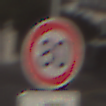
Verkehrszeichen: Geschwindigkeit80
Zusatzzeichen unten: HinweisDurchSinnbild14
Umgebung: Outdoor, Urban
Tageszeit: MorningAfternoon
Wetter: PartlyCloudy
Licht: Natural
Jahreszeit: NotSpecified
Kontrast: HighContrast